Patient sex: M
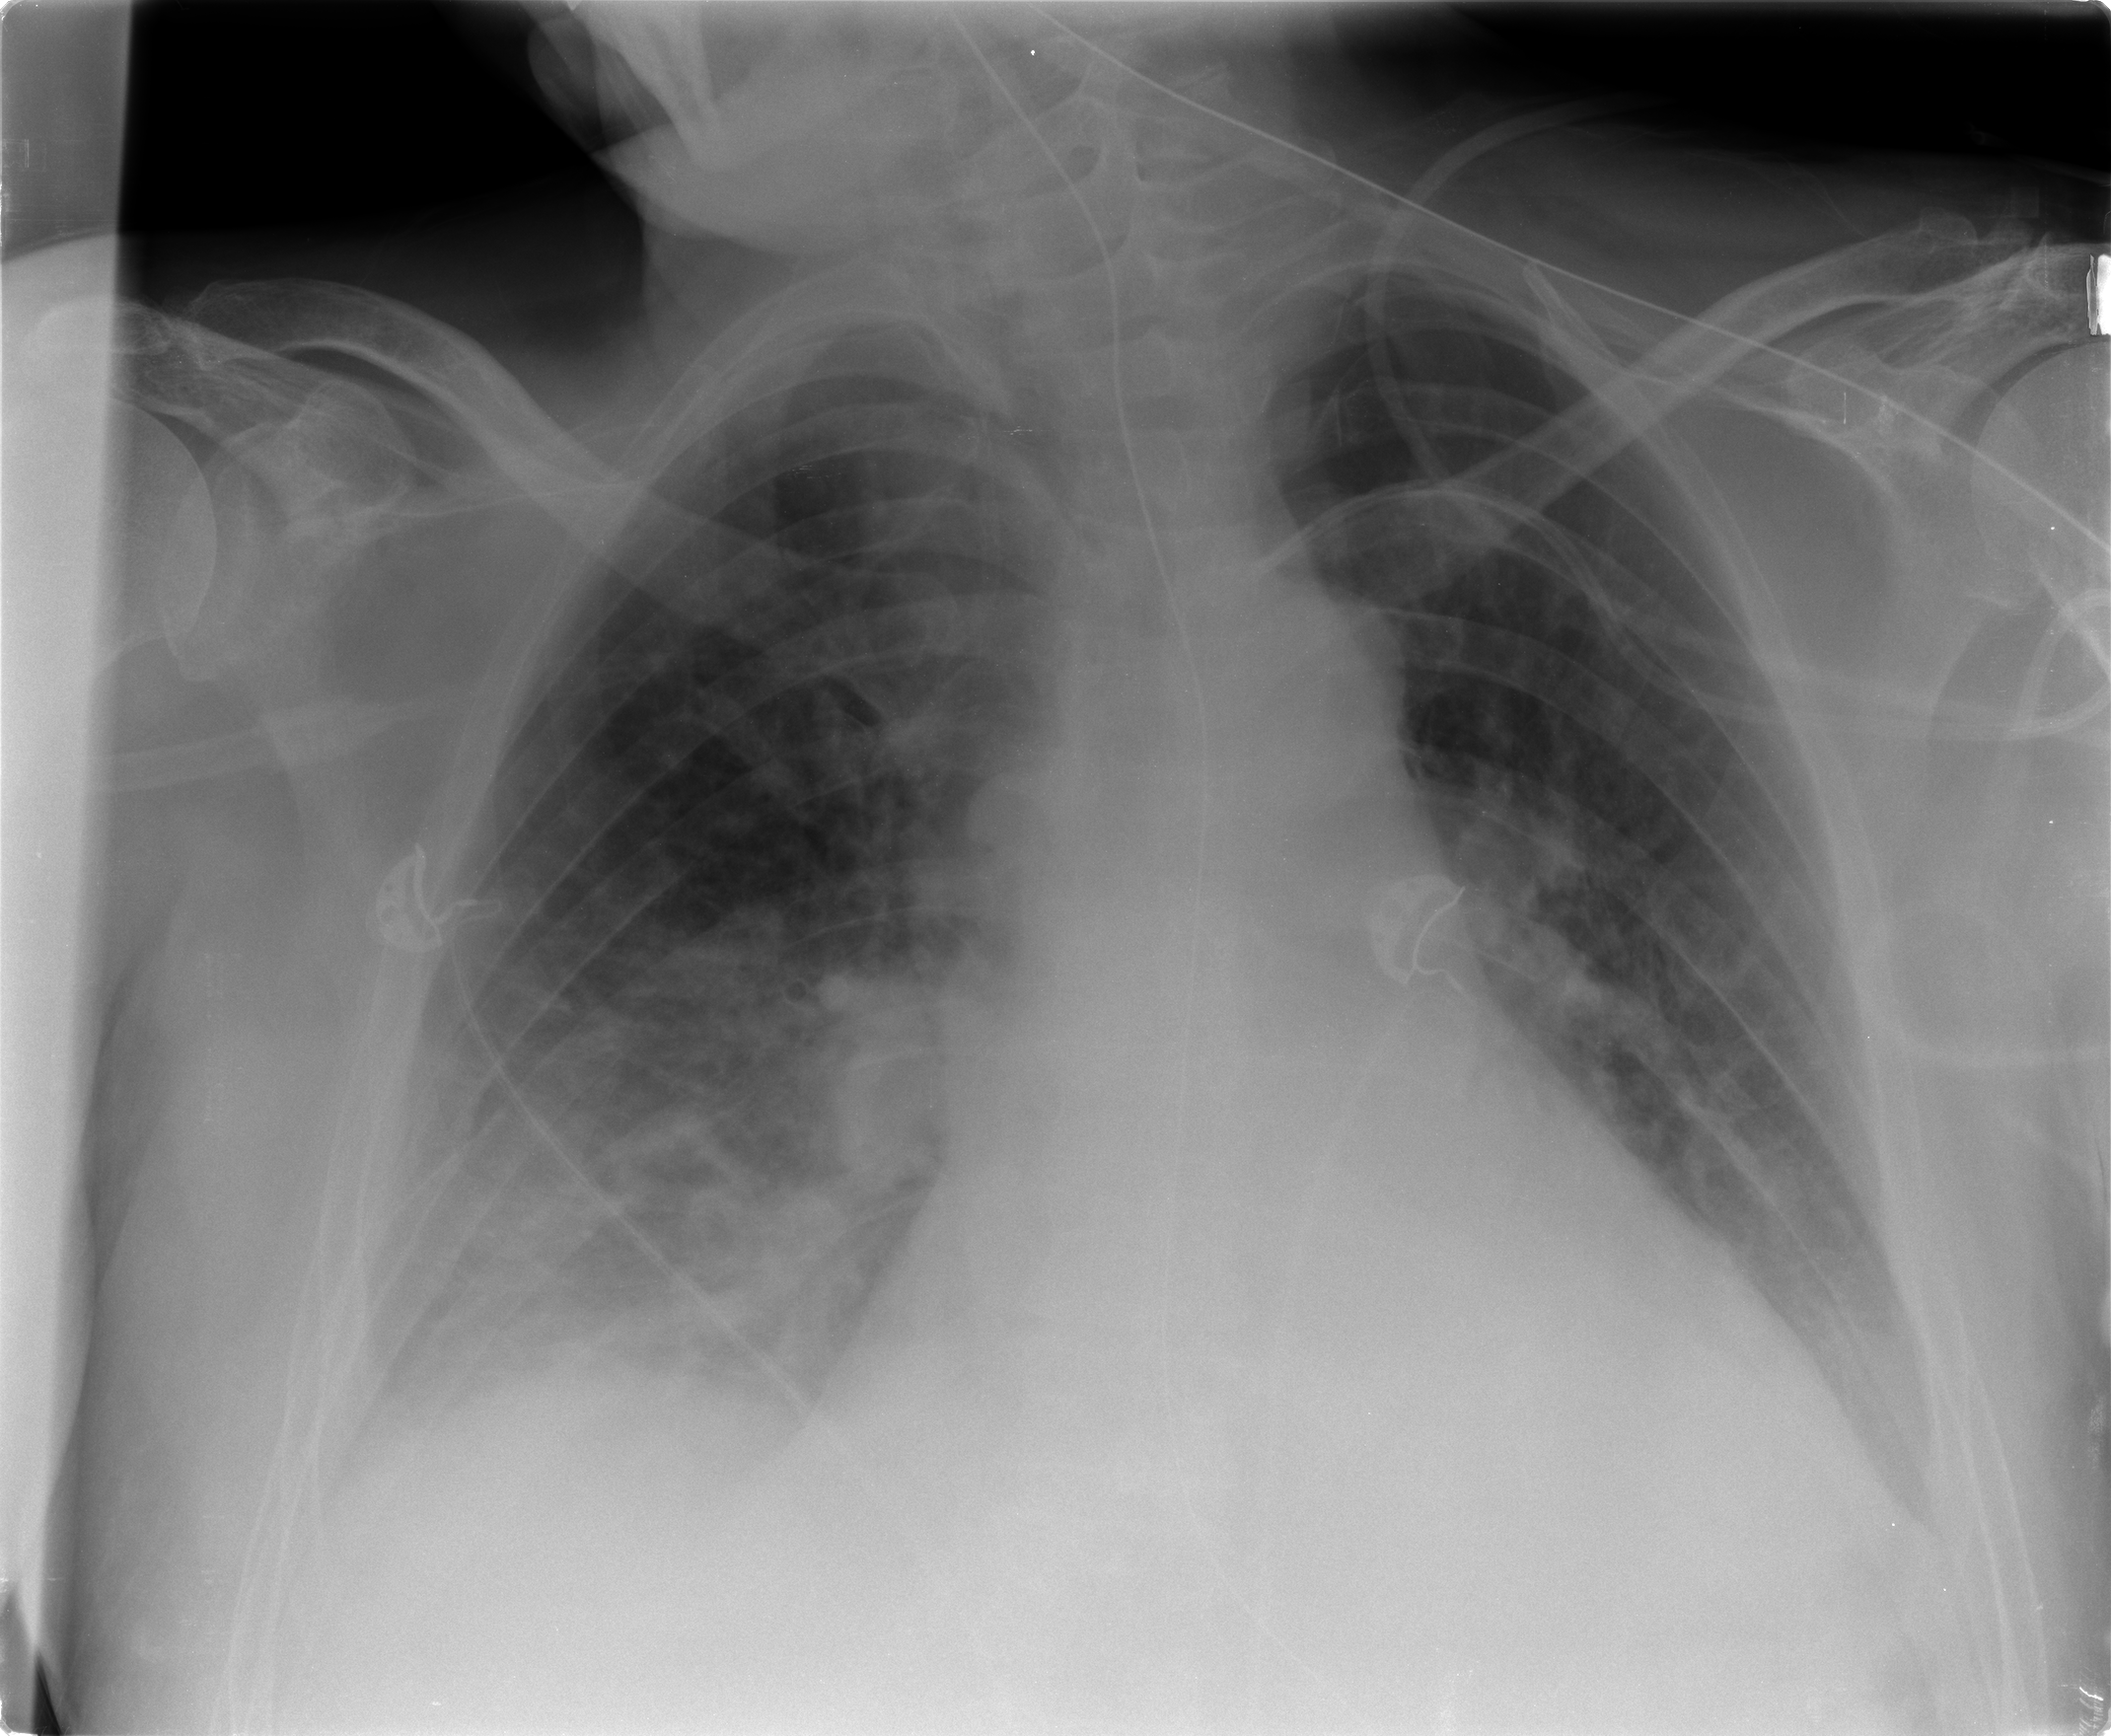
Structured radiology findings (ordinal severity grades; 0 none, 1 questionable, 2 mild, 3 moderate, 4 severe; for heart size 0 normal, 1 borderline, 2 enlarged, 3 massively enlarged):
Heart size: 2
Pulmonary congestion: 2
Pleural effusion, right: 2
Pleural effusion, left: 1
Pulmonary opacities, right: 2
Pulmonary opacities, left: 2
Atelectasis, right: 2
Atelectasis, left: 2